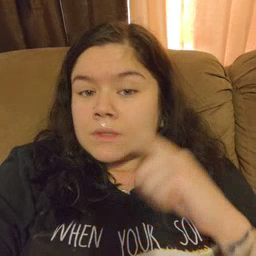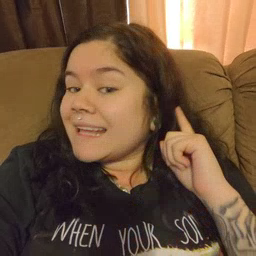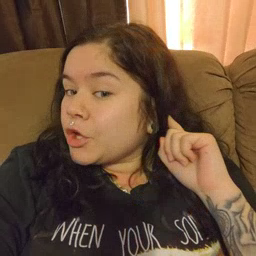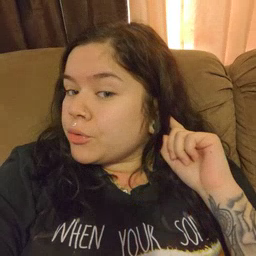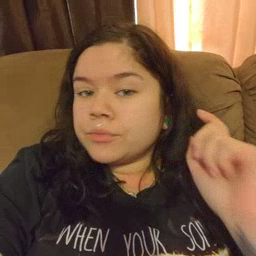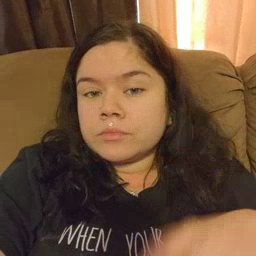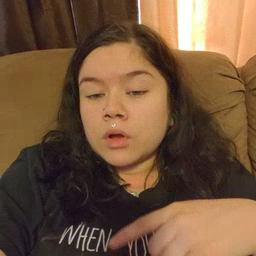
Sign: ear